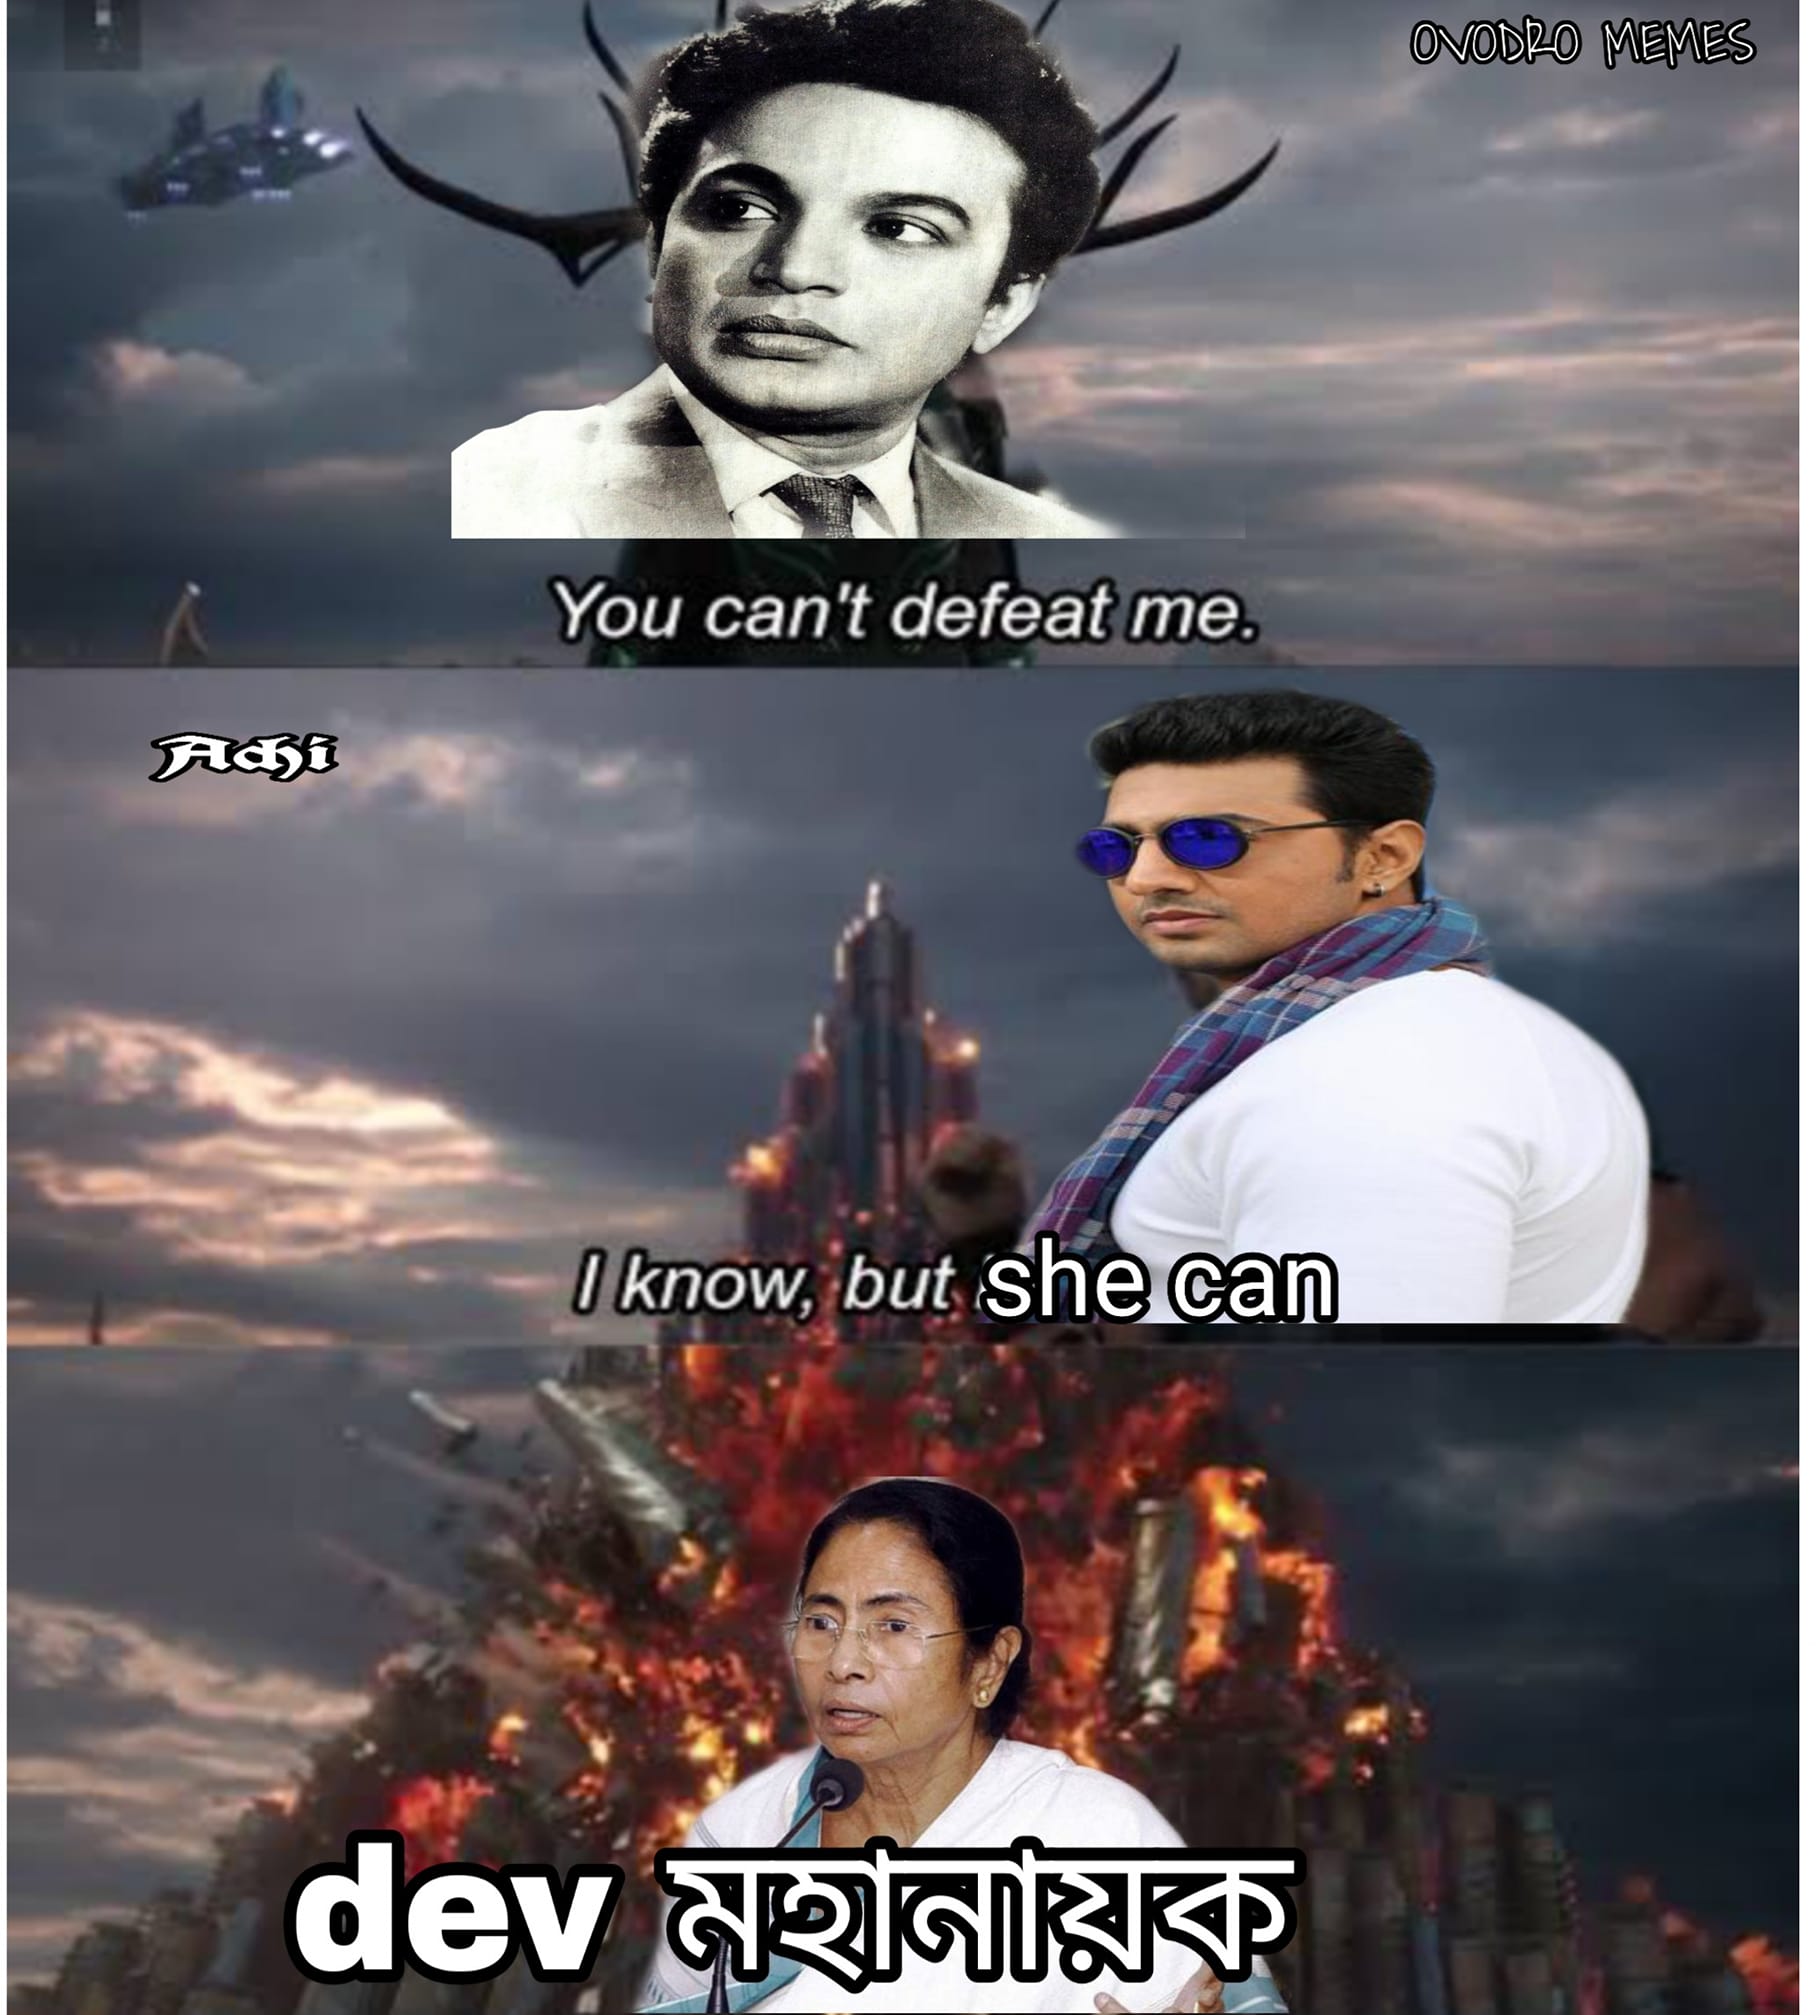
Caption: You can't defeat me.  I know, but she can    dev  মহানায়ক
Label: hate